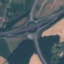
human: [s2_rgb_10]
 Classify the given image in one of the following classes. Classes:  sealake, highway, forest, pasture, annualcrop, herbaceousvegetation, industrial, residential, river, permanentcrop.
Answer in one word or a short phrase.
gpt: Highway